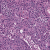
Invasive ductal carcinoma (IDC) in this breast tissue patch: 1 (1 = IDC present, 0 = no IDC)